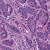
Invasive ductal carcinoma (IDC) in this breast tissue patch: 1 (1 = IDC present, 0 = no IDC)